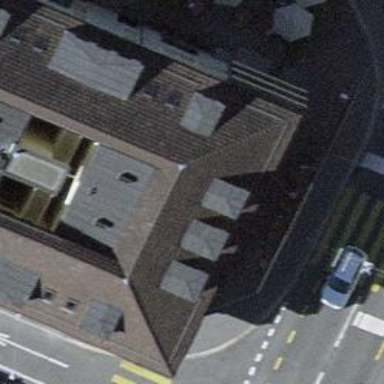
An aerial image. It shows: Restaurant.